Field crop: tomato
Growth stage: 1
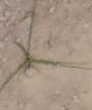
Species: cyperus